Aerial crown-view tile of a tropical tree (Barro Colorado Island, Panama), acquired 20250616:
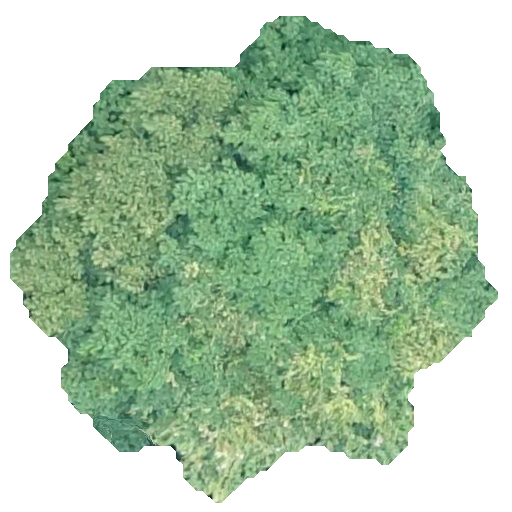
Species: Tachigali panamensis
GBIF accepted scientific name: Tachigali panamensis
Crown area: 228.277 m²